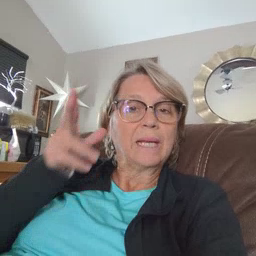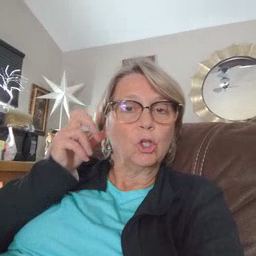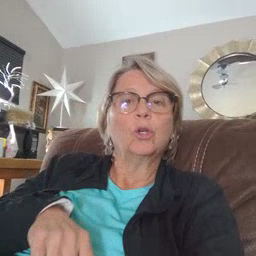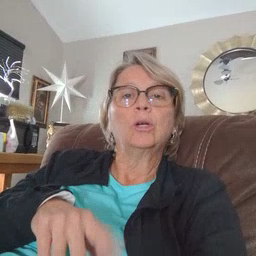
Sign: hear